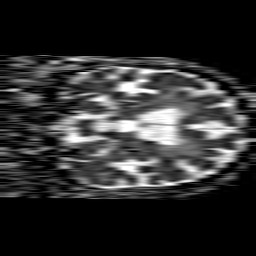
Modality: ADC
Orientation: coronal
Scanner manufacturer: philips
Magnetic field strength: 1.5 T
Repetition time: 4.6 s
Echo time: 0.09059 s